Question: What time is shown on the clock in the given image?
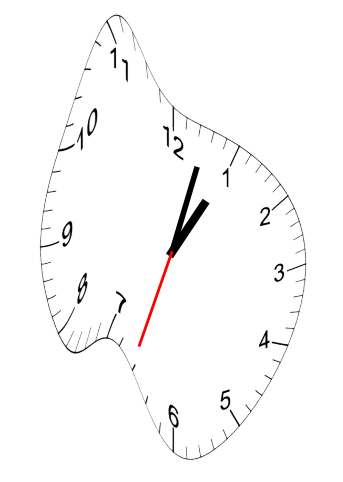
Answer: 01:02:33